Interaction volume radius: 5 \u00c5
Interaction volume height: 25 \u00c5
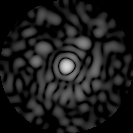
Disorder parameter: 0.8708